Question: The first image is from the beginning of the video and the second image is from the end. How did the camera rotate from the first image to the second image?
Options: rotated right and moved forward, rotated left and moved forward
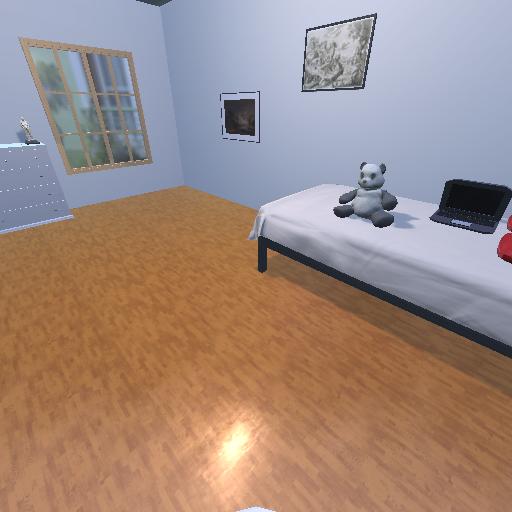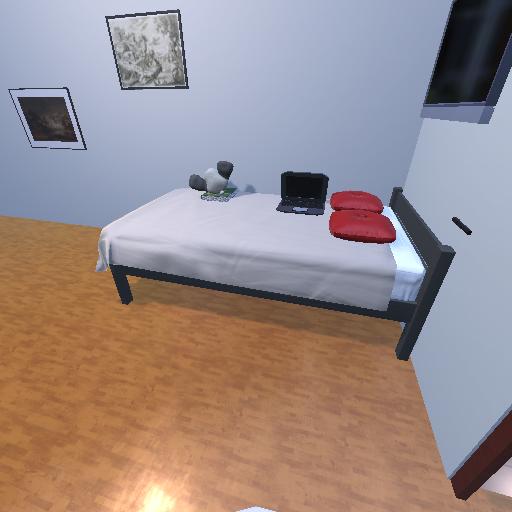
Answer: rotated right and moved forward